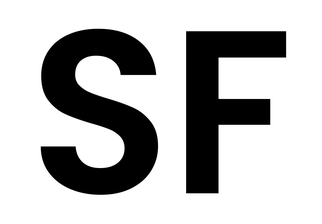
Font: Poppins-SemiBold